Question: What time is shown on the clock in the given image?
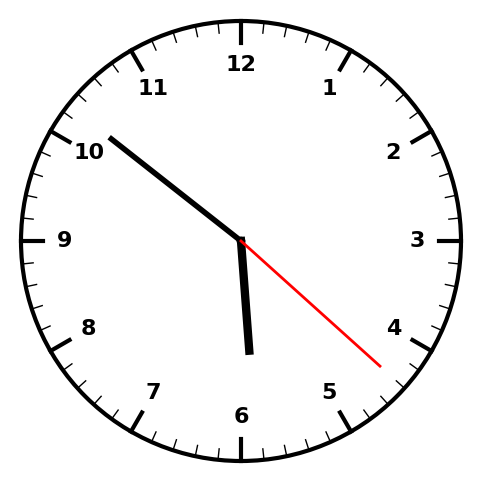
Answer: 05:51:22